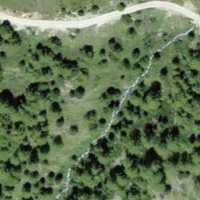
EUNIS habitat code: 43
Species observed at this site:
Hesperia comma